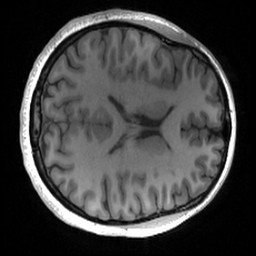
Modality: T1w
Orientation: axial
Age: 25
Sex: female
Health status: healthy